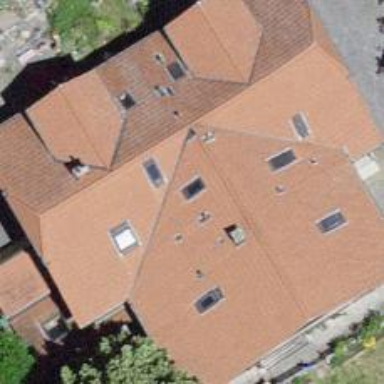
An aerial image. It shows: Residential building with half-hipped roof shape.